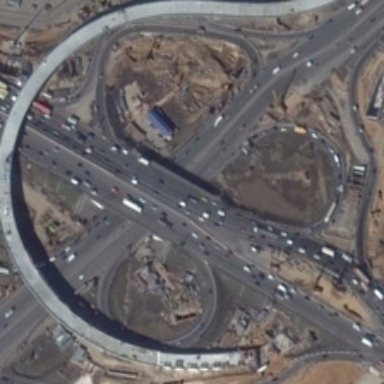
Some bareland are near a viaduct with many cars .